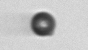
Label: bead